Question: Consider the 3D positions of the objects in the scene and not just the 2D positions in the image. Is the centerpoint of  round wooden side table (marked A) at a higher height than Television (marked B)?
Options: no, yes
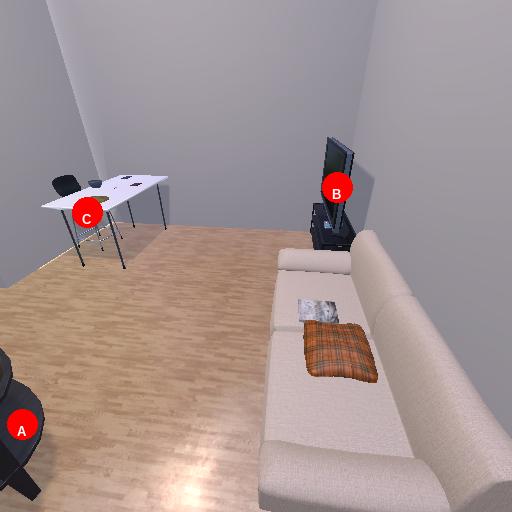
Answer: no